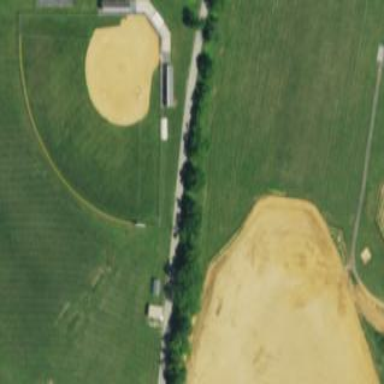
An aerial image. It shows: Baseball pitch for leisure and sports activities.